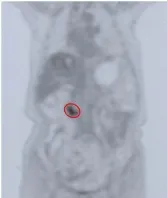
Imaging Features of DPC in case 1. (B) PET/CT images demonstrating a single focus in the upper abdomen (red circle).
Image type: radiology (pet)